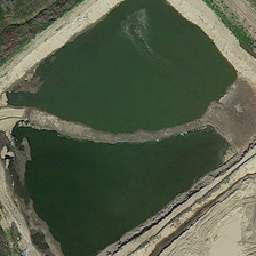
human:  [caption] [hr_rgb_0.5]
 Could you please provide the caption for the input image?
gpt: a small road is on the diagonal position of a rectangular pond.

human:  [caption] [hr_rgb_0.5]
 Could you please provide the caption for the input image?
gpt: There is a rectangular path

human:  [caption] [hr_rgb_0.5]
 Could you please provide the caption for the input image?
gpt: A small road is in an oblique position of a rectangular pond.

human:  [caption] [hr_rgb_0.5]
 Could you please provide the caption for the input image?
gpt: There is a path on the diagonal of the rectangular pond.

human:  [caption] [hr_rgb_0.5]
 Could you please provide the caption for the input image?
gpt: A Little Road is in the diagonal position of a rectangular Lake.